A bearing vibration time series has been folded into this square grayscale image, one row per segment of consecutive samples. What is the most likely bearing condition (normal, inner_race, outer_race, ball)?
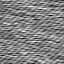
Answer: normal